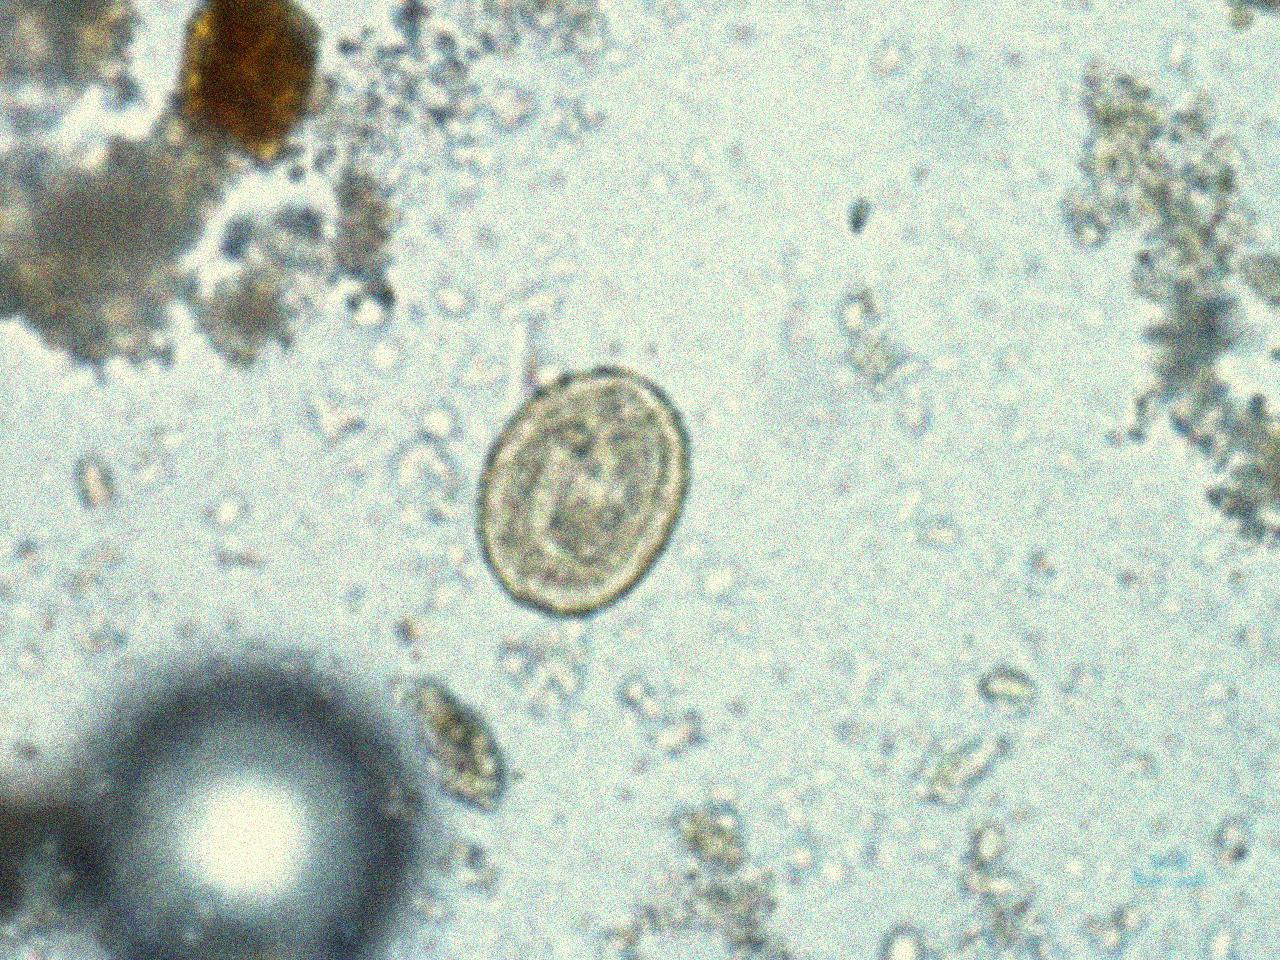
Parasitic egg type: Ascaris lumbricoides